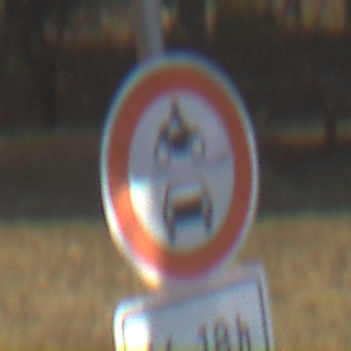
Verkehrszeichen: VerbotKraftfahrzeuge
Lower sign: ZeitangabenOhneBeschraenkungAufWochentage1
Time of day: SunriseSunset
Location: Outdoor (Nature)
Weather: Clear
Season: NotSpecified
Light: Natural